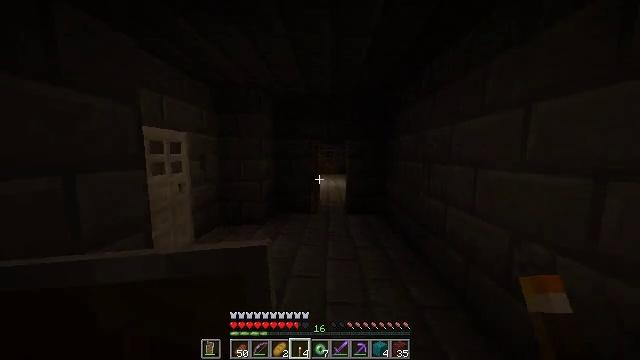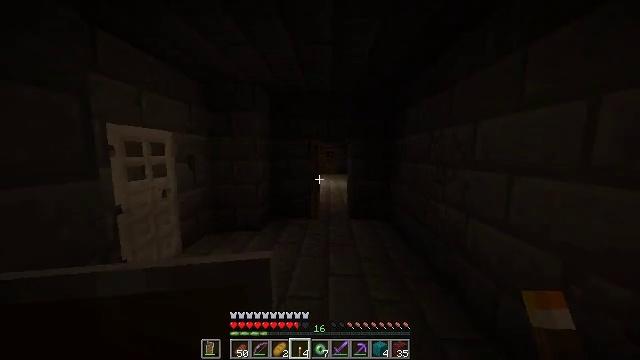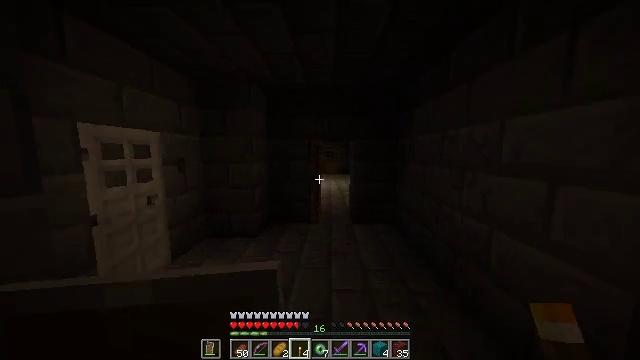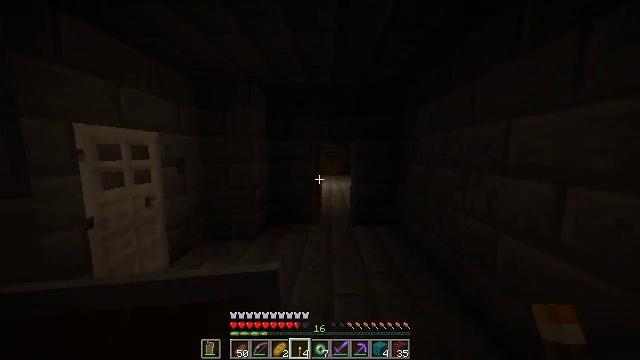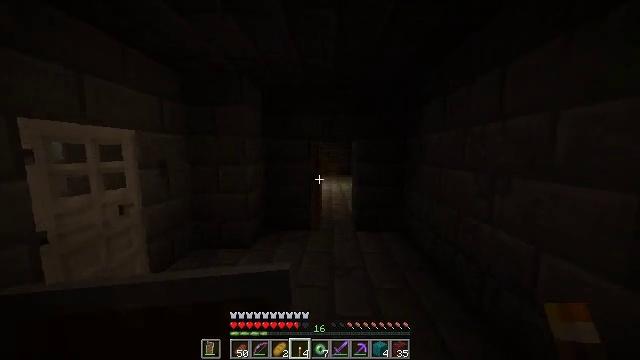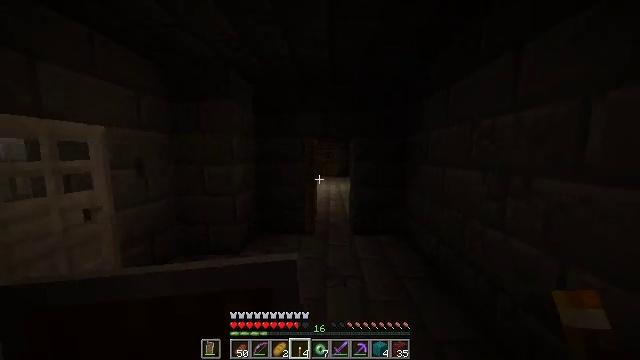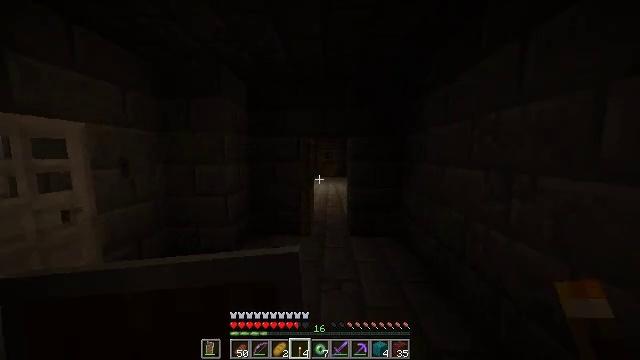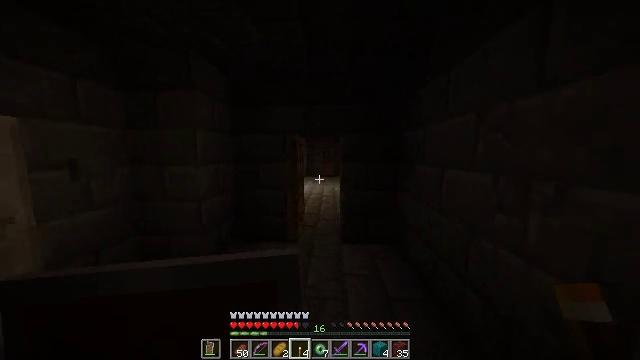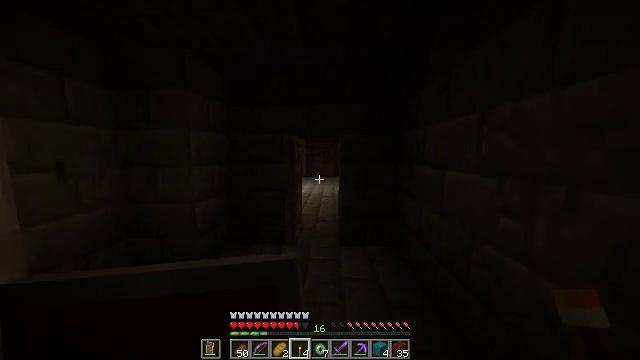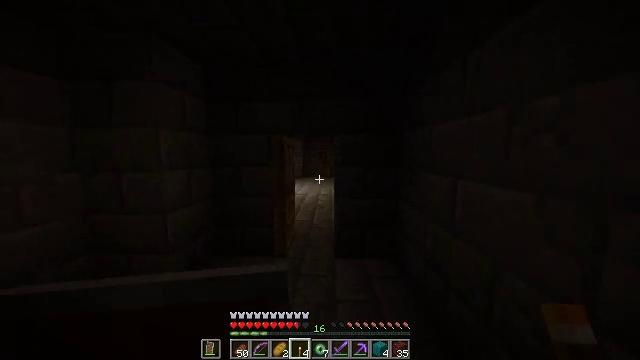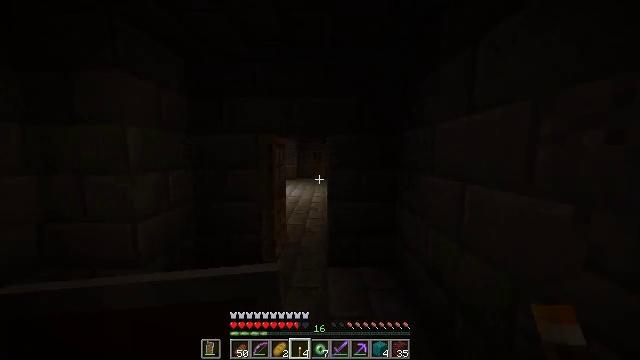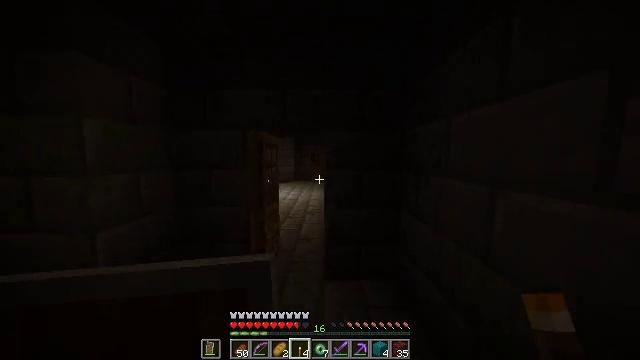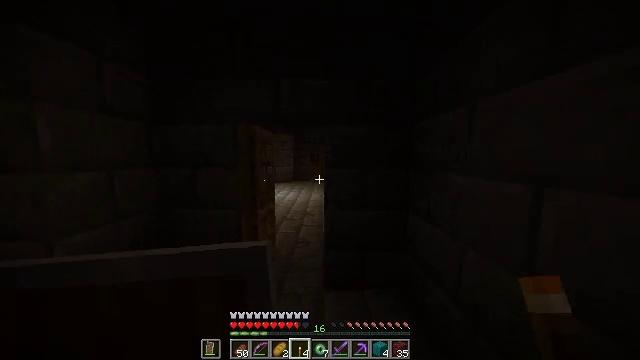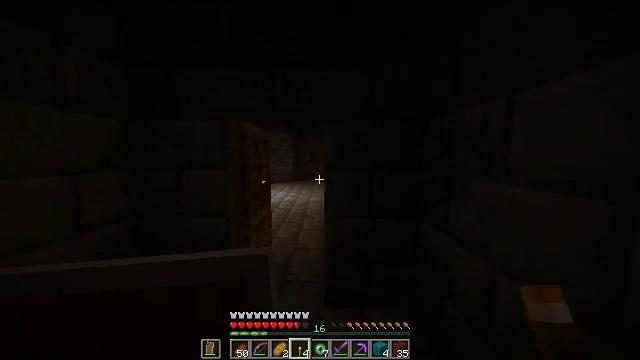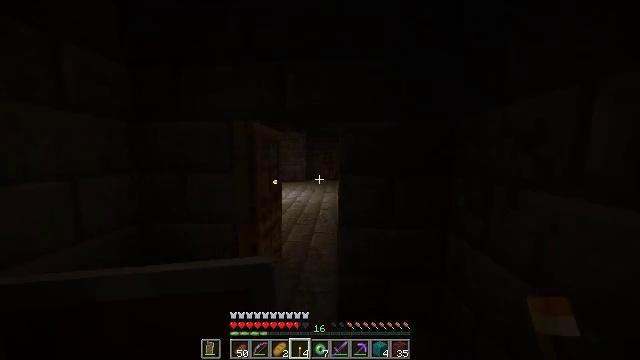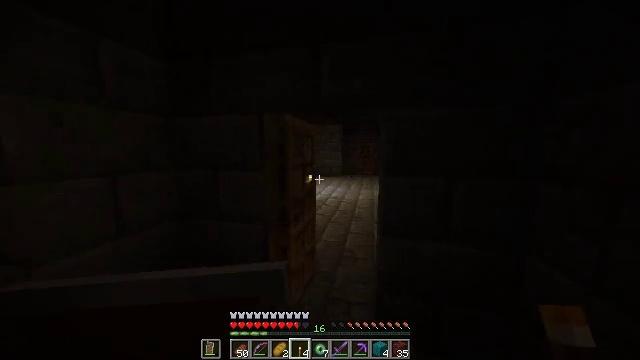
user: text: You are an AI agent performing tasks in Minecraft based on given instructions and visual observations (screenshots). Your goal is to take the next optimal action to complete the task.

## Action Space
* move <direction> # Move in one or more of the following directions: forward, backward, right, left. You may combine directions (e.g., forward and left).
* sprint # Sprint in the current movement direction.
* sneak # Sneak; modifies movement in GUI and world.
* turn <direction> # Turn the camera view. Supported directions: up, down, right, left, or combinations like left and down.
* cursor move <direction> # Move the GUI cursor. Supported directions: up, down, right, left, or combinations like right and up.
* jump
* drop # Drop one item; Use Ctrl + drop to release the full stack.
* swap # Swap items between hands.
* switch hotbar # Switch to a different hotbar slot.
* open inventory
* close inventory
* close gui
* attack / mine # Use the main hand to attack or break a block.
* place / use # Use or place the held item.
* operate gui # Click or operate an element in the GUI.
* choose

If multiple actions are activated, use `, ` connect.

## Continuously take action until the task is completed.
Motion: motion action
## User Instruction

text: Gather the iron door by mining it.
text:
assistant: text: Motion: move forward
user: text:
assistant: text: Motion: move forward
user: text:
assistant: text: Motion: move forward
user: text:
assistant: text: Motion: move forward and move right
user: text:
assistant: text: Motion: move forward and move right
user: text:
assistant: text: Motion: move forward and move right
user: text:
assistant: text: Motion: move forward
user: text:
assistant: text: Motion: move forward
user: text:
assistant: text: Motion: move forward
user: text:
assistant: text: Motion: move forward, turn right
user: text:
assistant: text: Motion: move forward
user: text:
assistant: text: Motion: move forward
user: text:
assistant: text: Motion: move forward
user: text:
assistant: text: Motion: move forward, turn left
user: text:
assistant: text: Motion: move forward, turn left and down
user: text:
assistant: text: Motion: move forward, turn left and down
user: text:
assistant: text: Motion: turn left and down
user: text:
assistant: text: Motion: turn left and down
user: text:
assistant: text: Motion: no_op
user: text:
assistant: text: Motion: move left
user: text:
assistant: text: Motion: move forward and move left
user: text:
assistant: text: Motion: move forward and move left
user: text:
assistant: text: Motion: move forward and move left
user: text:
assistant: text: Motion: move forward and move left
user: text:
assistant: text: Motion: move forward and move left
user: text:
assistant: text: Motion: move forward and move left
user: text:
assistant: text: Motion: move forward and move left
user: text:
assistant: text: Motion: move forward and move left
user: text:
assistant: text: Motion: move left, turn left
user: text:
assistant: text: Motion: move left, turn left